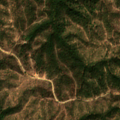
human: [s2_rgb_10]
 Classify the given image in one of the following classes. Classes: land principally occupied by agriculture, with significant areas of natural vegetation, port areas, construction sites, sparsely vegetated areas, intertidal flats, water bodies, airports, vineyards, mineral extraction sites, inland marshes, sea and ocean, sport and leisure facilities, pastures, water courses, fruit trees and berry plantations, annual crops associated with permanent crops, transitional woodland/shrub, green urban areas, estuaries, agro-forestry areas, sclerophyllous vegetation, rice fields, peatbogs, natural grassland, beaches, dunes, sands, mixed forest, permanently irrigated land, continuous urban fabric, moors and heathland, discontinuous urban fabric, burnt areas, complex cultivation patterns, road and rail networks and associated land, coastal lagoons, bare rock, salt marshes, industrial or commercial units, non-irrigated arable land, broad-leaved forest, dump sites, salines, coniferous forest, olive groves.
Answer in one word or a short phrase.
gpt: non-irrigated arable land, agro-forestry areas, broad-leaved forest